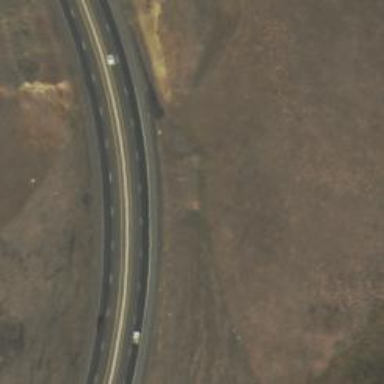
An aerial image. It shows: Asphalt trunk highway which is also expressway.